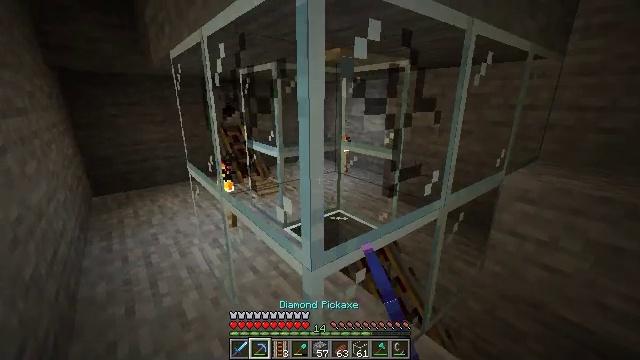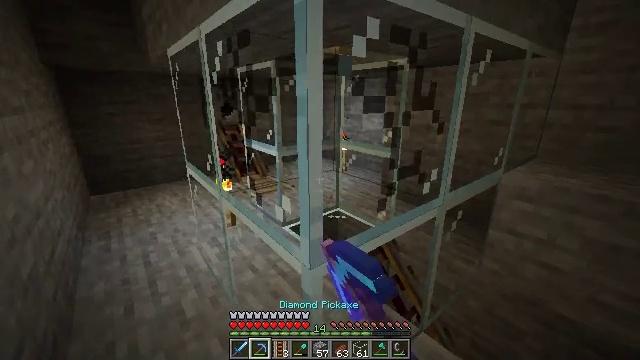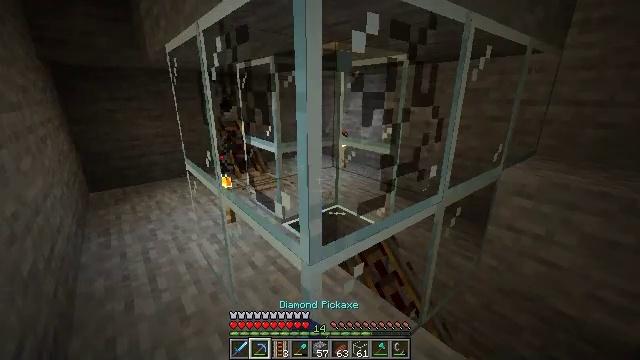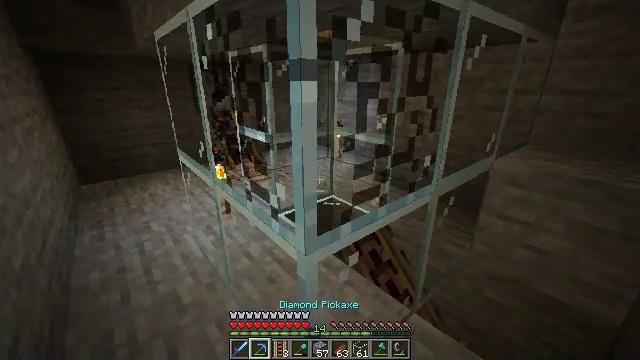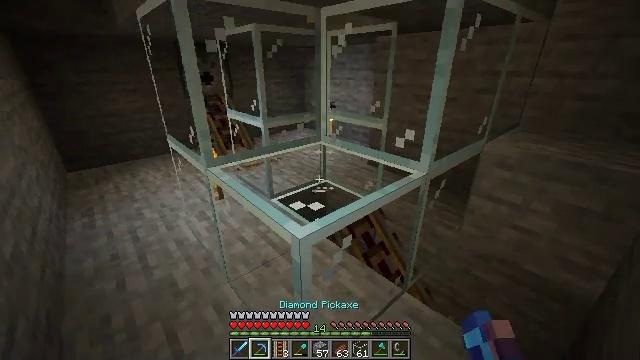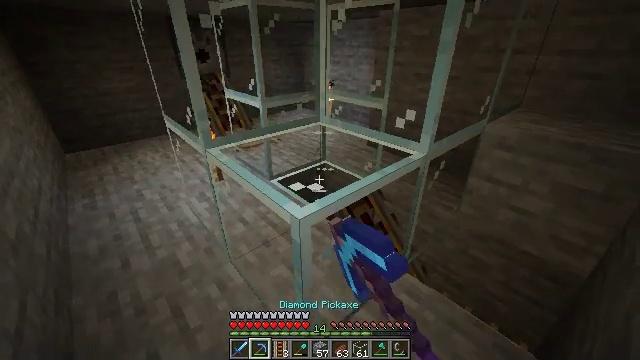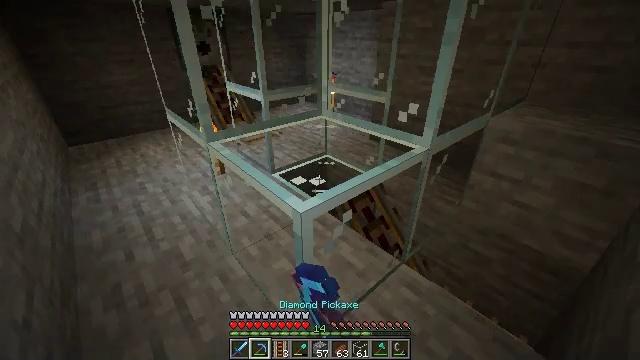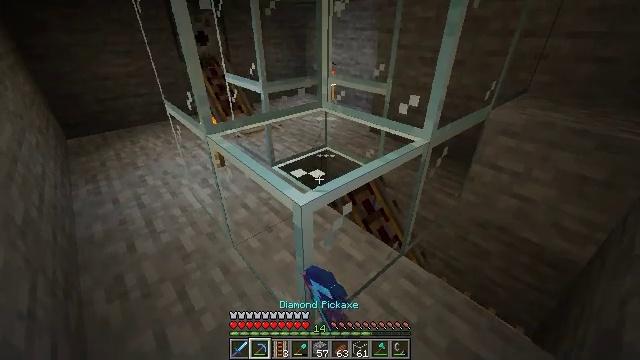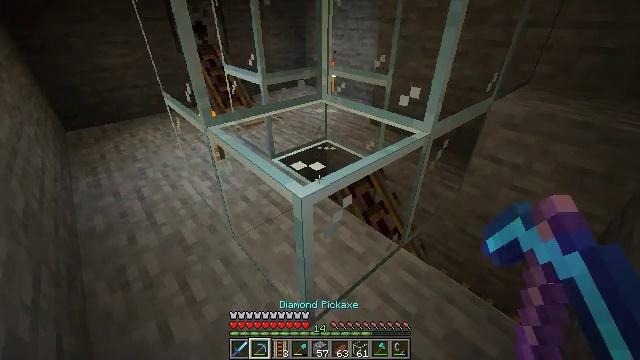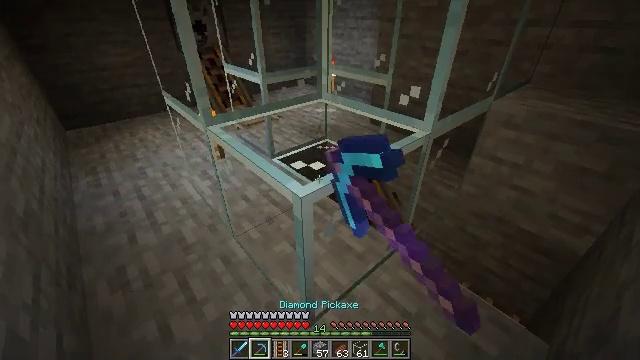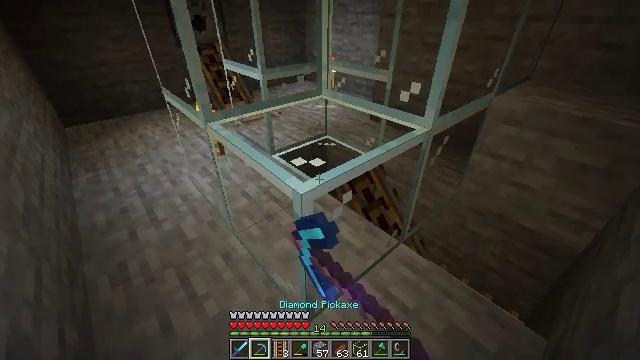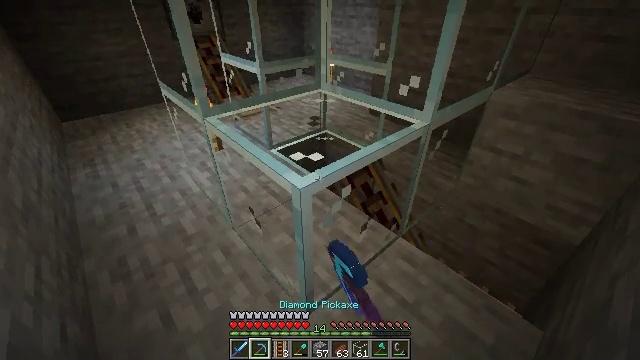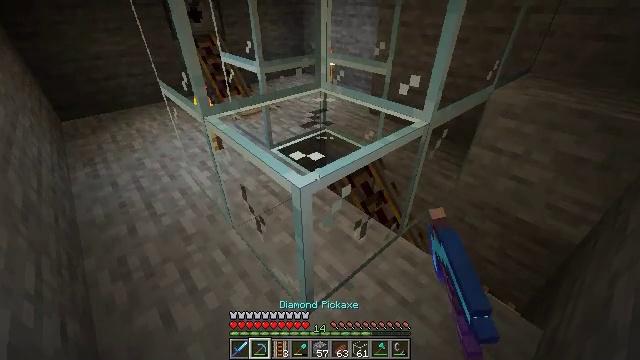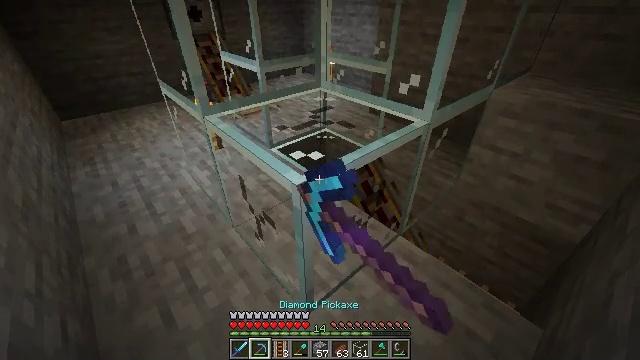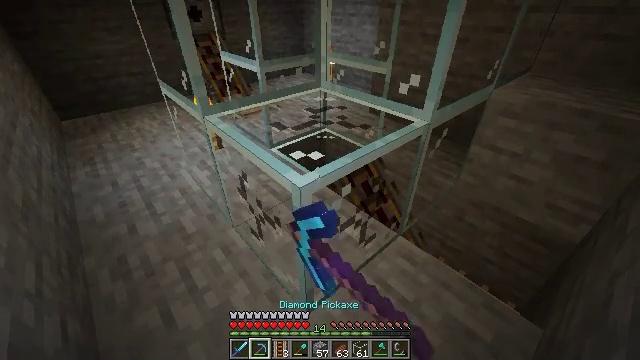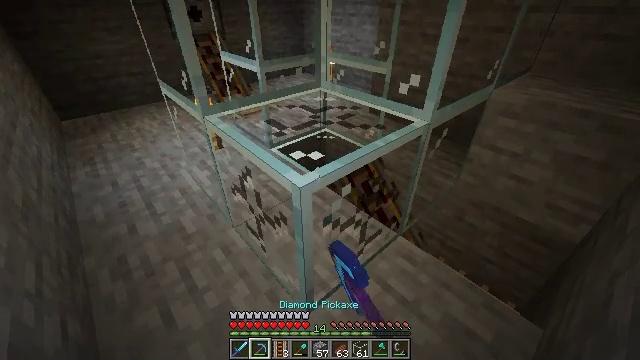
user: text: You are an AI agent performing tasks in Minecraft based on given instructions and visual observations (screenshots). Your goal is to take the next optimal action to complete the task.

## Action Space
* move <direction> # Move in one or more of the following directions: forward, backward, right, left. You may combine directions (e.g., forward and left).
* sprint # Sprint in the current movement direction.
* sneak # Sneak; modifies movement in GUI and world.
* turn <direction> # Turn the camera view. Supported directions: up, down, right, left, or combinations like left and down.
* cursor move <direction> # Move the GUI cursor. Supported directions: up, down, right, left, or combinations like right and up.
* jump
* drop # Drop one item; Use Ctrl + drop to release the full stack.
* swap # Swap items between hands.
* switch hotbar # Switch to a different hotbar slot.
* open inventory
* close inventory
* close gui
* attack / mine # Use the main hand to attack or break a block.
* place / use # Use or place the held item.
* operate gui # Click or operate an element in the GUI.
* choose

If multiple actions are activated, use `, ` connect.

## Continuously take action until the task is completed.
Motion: motion action
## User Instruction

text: Break the glass block.
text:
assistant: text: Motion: attack / mine
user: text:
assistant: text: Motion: attack / mine
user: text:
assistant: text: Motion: turn right and down, attack / mine
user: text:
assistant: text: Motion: turn right and down, attack / mine
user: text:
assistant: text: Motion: turn down, attack / mine
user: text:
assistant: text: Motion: turn down, attack / mine
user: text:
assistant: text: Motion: turn down, attack / mine
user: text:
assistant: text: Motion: turn down, attack / mine
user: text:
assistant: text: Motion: attack / mine
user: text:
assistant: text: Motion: attack / mine
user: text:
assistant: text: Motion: turn down, attack / mine
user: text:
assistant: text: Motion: attack / mine
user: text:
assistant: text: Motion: attack / mine
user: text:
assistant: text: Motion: attack / mine
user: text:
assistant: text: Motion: attack / mine
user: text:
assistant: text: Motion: attack / mine
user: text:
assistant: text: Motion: attack / mine
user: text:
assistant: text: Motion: attack / mine
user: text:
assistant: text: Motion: attack / mine
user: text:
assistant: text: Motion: attack / mine
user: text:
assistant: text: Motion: attack / mine
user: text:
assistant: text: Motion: turn up, attack / mine
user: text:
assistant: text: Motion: turn up
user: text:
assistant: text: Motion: no_op